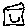
Label: house